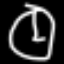
Label: clock